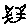
Label: cat